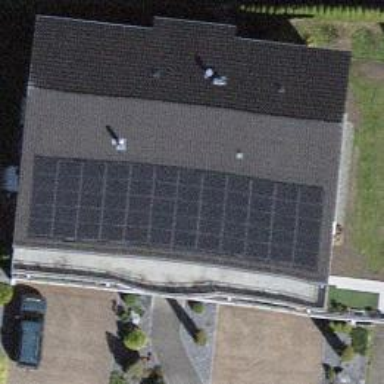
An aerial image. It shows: Solar power generator using photovoltaic method with solar photovoltaic panel types.